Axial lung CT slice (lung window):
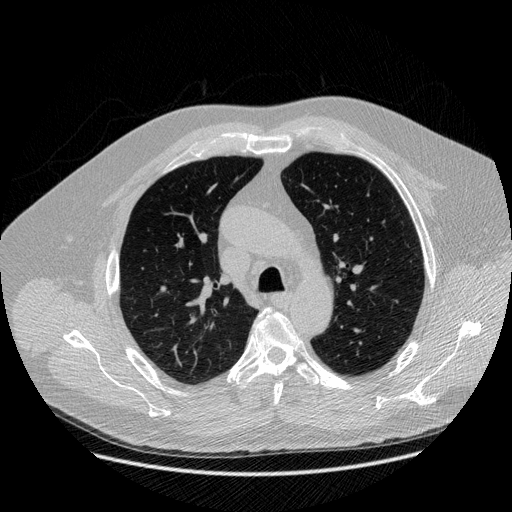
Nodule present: no